Interaction volume radius: 5 \u00c5
Interaction volume height: 25 \u00c5
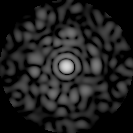
Disorder parameter: 0.886